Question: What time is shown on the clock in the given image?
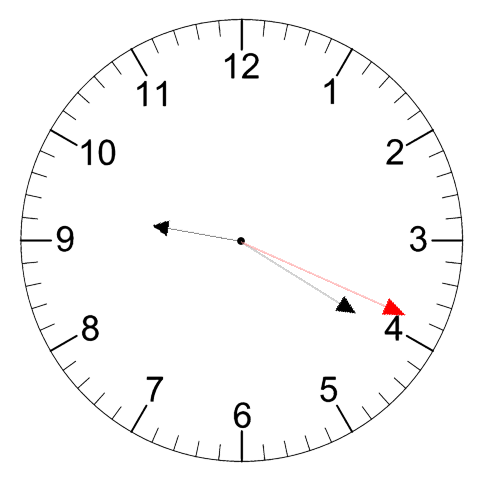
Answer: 09:20:19